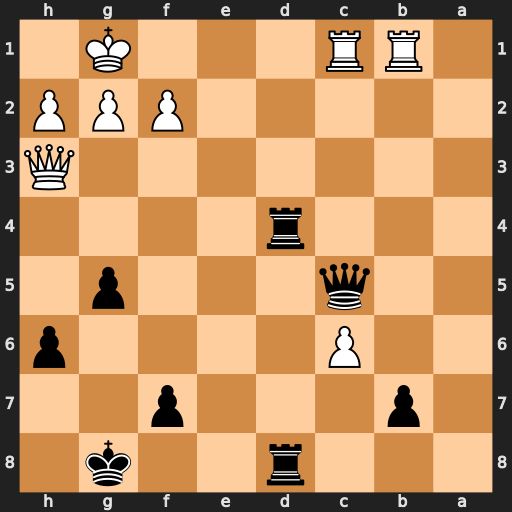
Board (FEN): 3r2k1/1p3p2/2P4p/2q3p1/3r4/7Q/5PPP/1RR3K1
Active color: b
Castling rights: -
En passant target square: -
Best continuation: Qxc1+ Rxc1 Rd1+ Rxd1 Rxd1#